Question: I am trying to create a header for my website, however I am trying to figure out the best to way align it.
The header is something along the lines of "Welcome to SHEP at the University of XXXX". However, I am trying to make the sentence be centered around the word "SHEP". In other words, I'm trying to make the "SHEP" portion of the sentence be dead-center on the page.
I've tried a few methods such as '<h1>Welcome to <span> SHEP </span> at the University of XXX</h1>' and setting the span to align center, however I can't quite get it working.
I'm looking to achieve the look as displayed in #1, not #2:
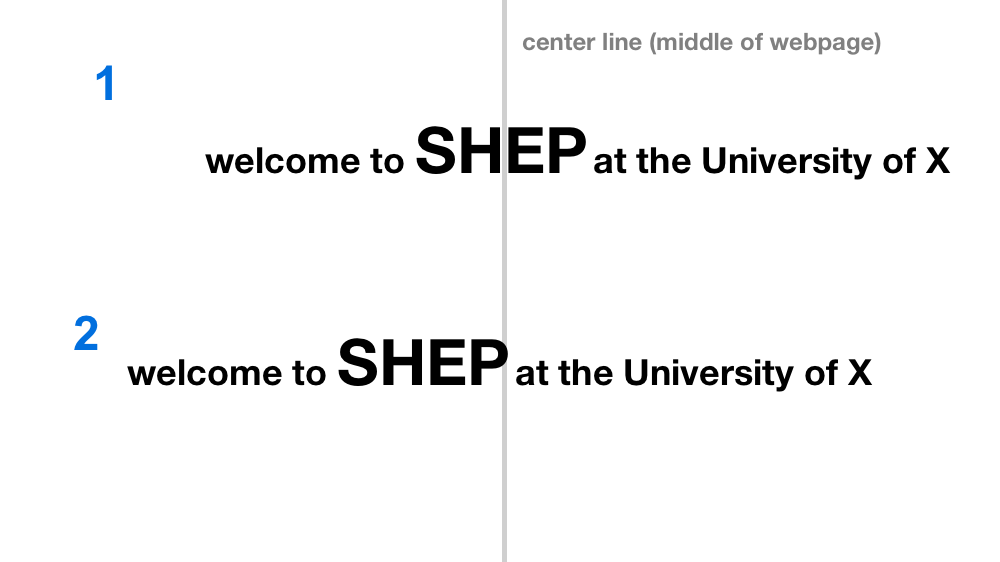
Answer: HTML:
'''
<div class="container">
<h1>
<span>Welcome to</span>
SHEP
<span>at the University of XXX</span>
</h1>
</div>
'''
CSS:
'''
.container {
display: block;
text-align: center;
}
h1 {
position: relative;
display: inline-block;
text-align: center;
}
span {
position: absolute;
top: 0;
white-space: nowrap;
}
span:nth-of-type(1) { right: 100%; }
span:nth-of-type(2) { left: 100%; }
'''
See <URL>